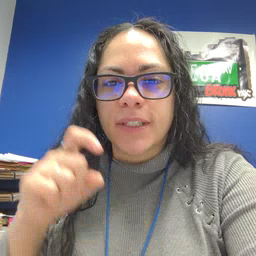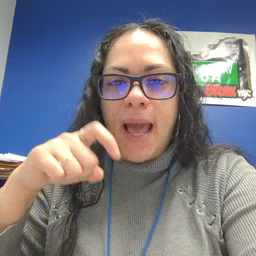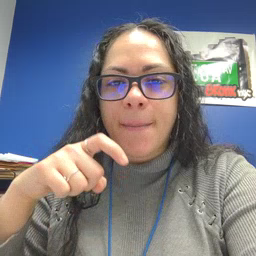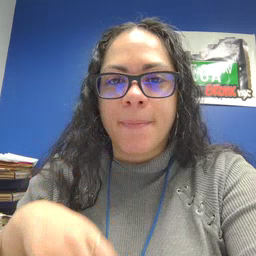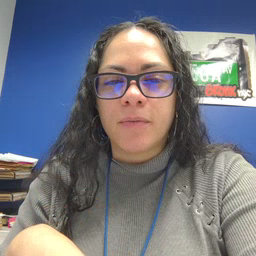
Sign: time